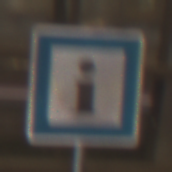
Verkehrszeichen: Informationsstelle
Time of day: NotSpecified
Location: Indoor (Urban)
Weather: NotSpecified
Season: NotSpecified
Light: Artificial